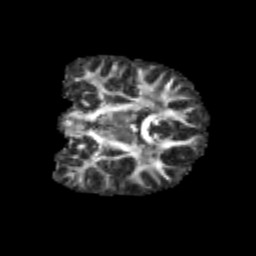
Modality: FA
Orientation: coronal
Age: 9
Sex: male
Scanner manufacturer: siemens
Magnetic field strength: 3 T
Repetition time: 3.8 s
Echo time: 0.07 s